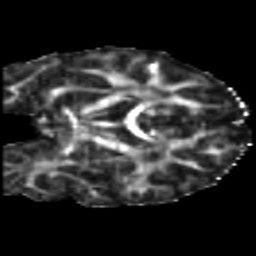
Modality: FA
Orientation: coronal
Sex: male
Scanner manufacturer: siemens
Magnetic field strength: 3 T
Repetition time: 5 s
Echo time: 0.07 s